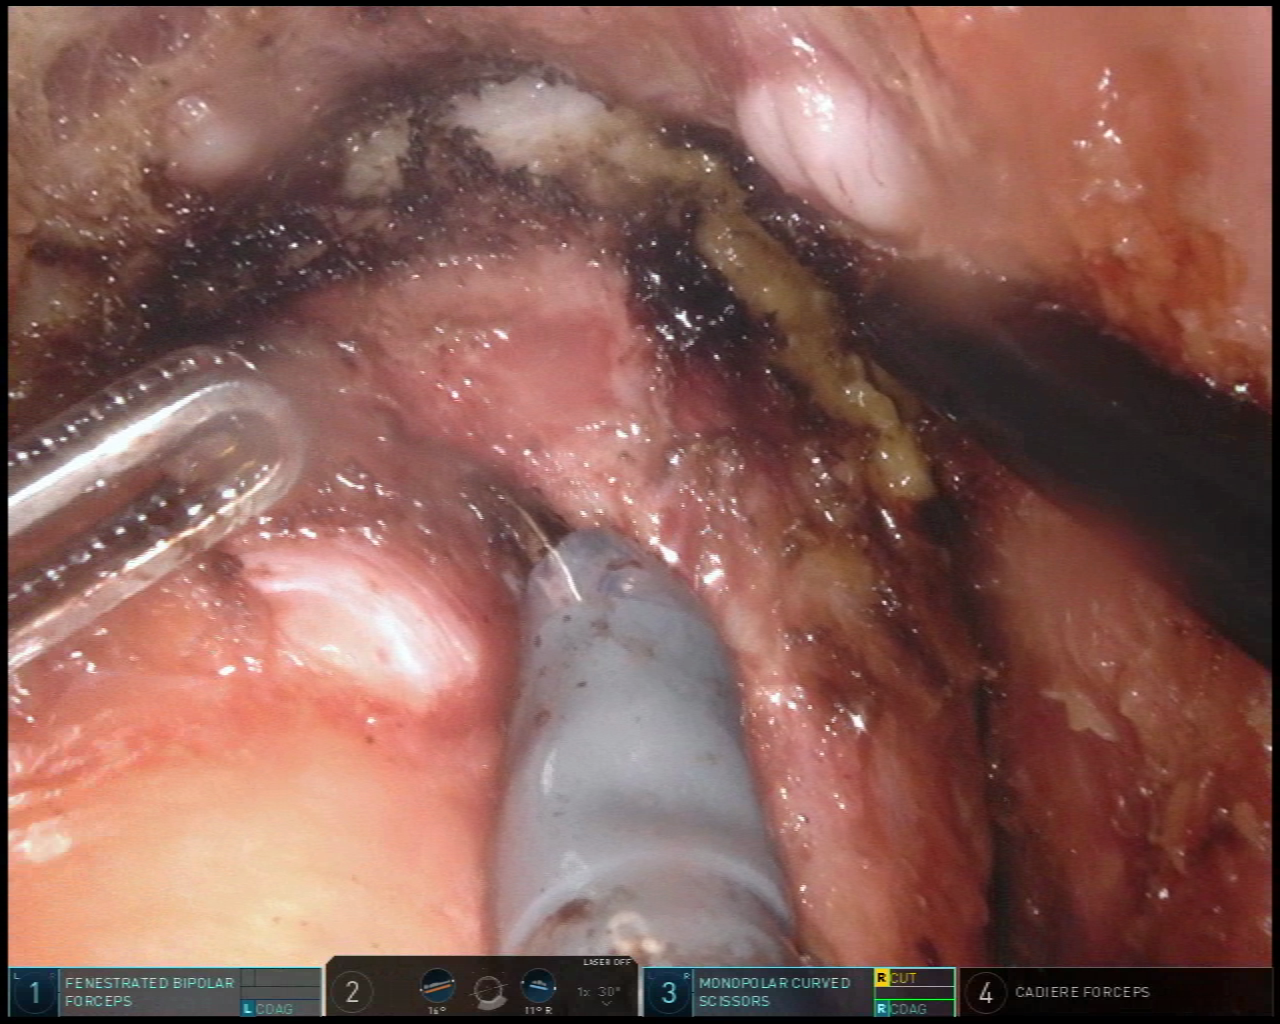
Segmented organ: vesicular_glands
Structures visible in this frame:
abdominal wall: no
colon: no
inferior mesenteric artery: no
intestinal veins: no
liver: no
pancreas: no
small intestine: no
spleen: no
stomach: no
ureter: no
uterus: no
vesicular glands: yes